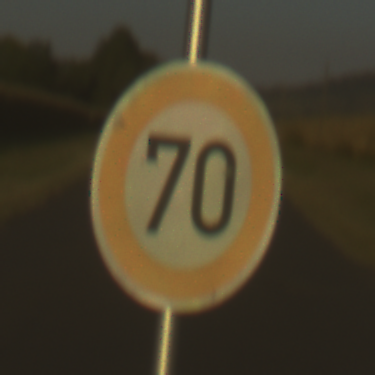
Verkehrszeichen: Geschwindigkeit70
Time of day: SunriseSunset
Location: Outdoor (RoadRail)
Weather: Clear
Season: NotSpecified
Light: Natural